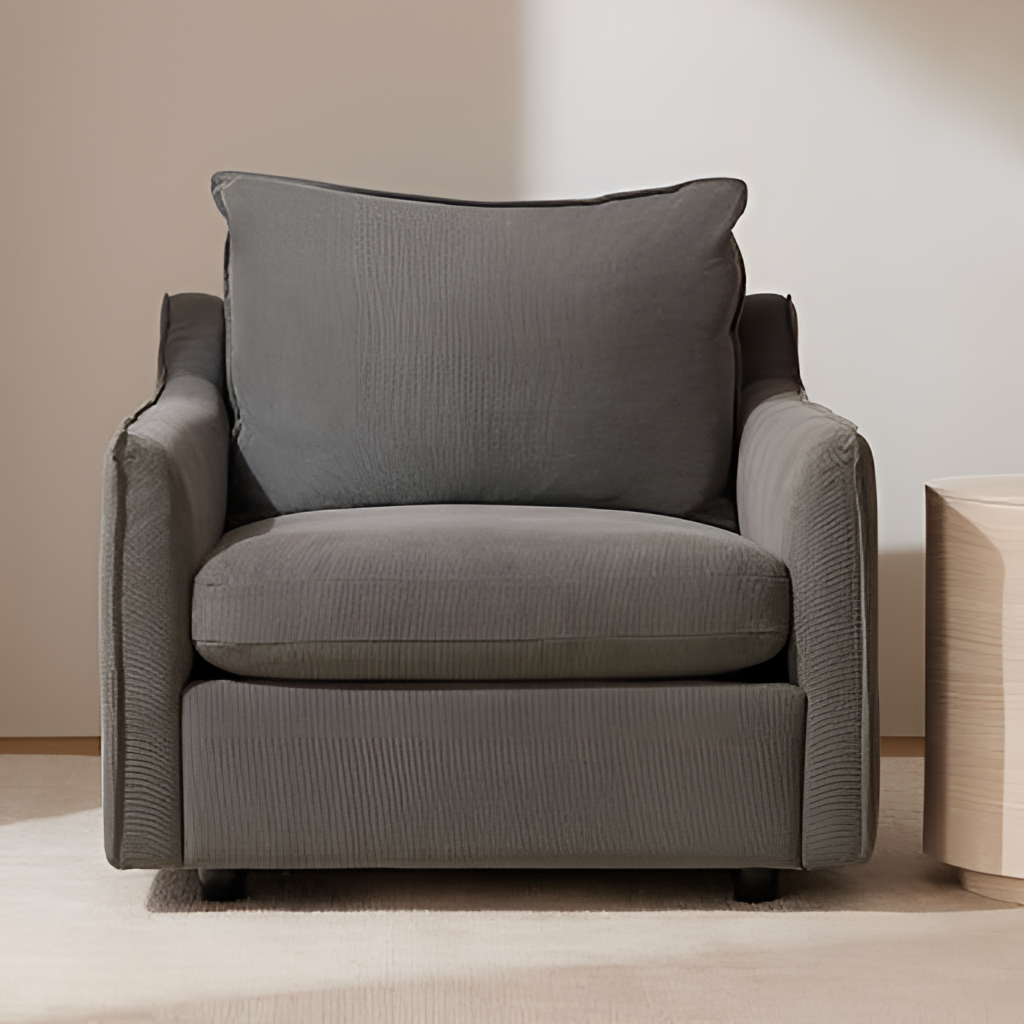
living room, fabric armchair, modern, beige paint wallpaper, with solid pattern, beige carpet flooring